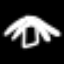
Label: palm tree